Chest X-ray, AP view. Patient: 24 years old, sex M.
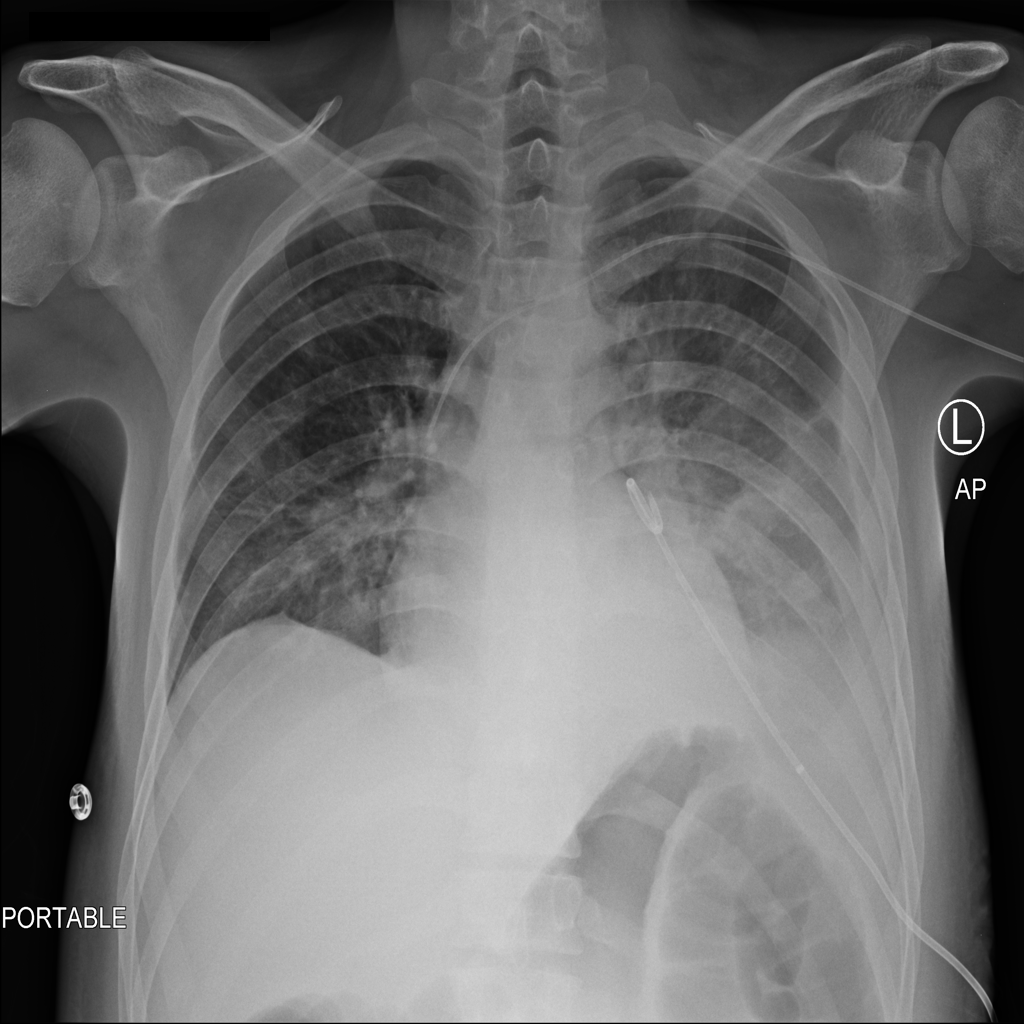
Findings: Atelectasis, Consolidation, Effusion